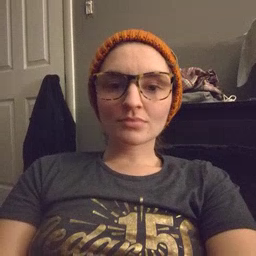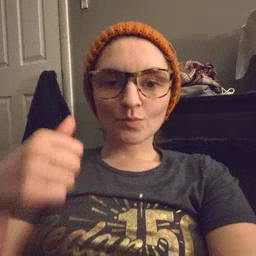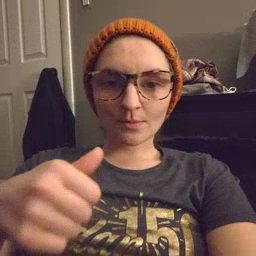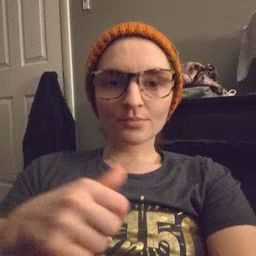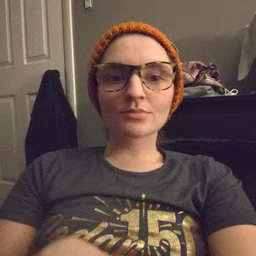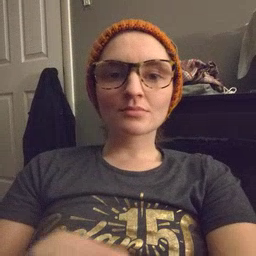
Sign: puzzle